Question: Count the number of objects in the diagram.
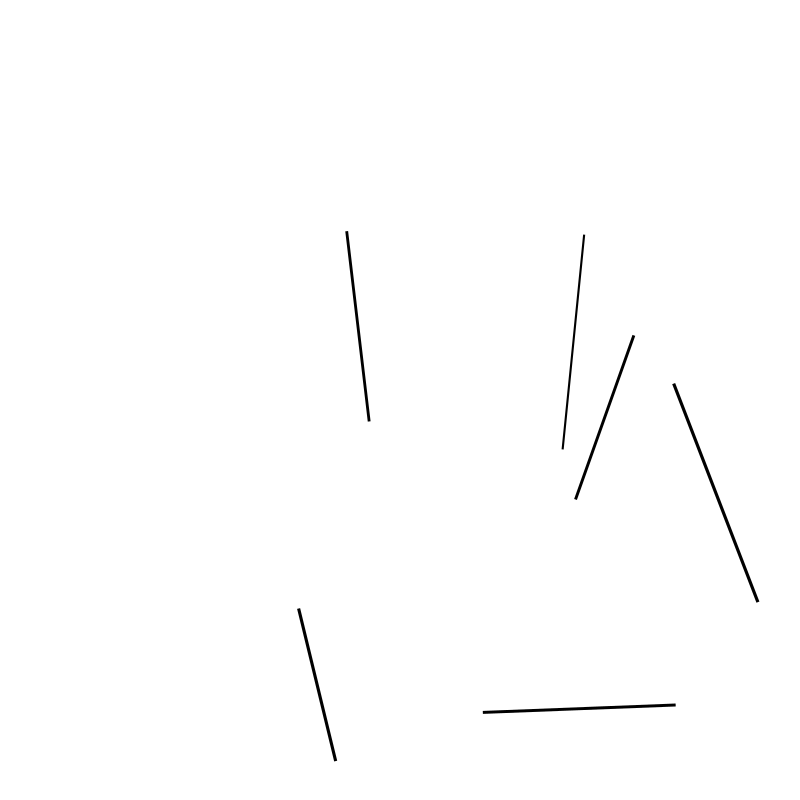
Answer: 6